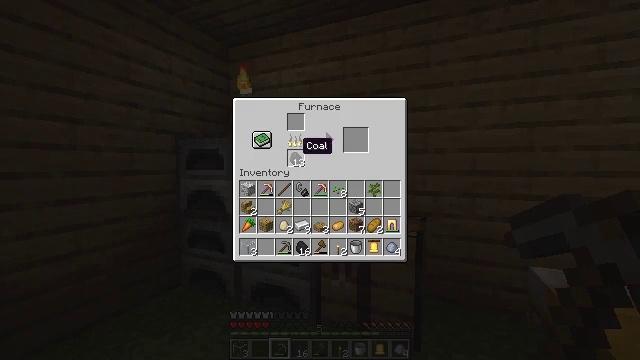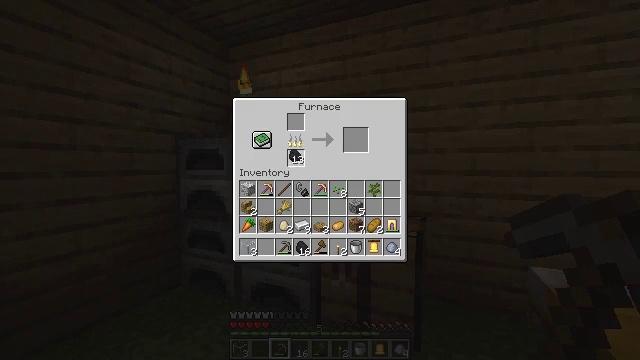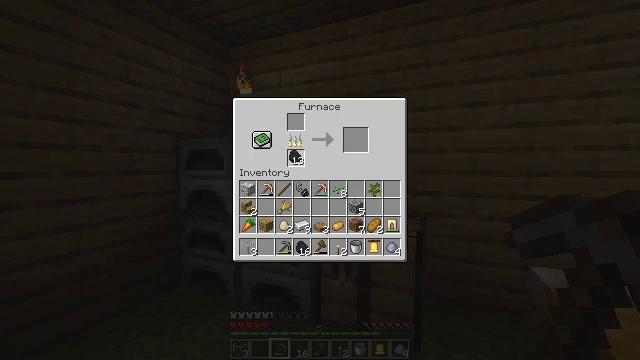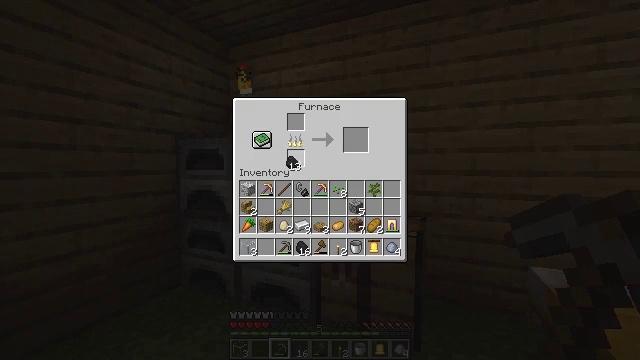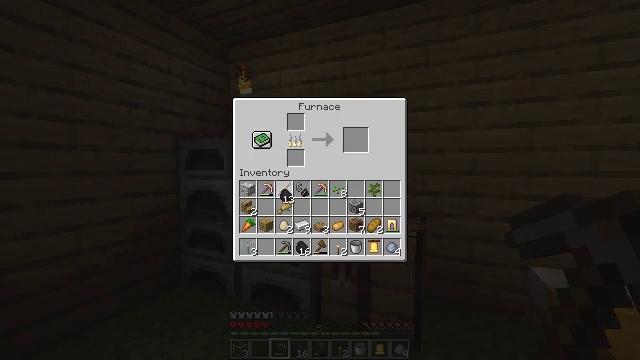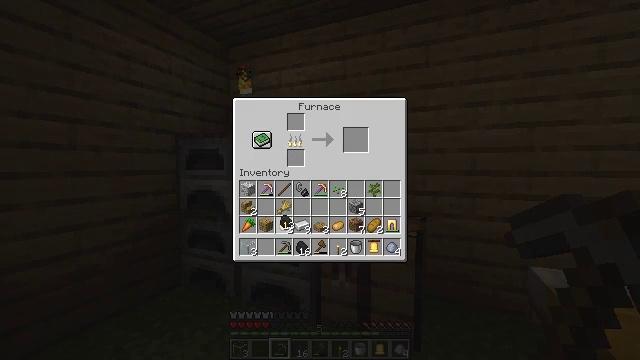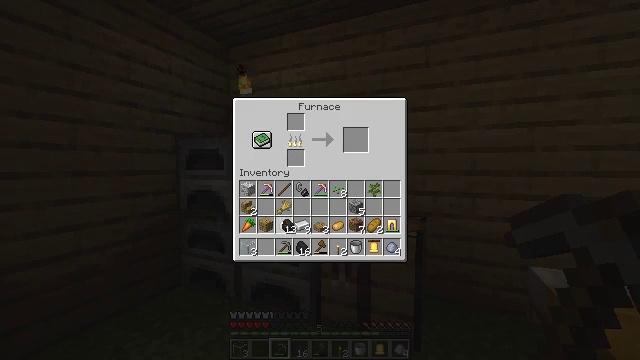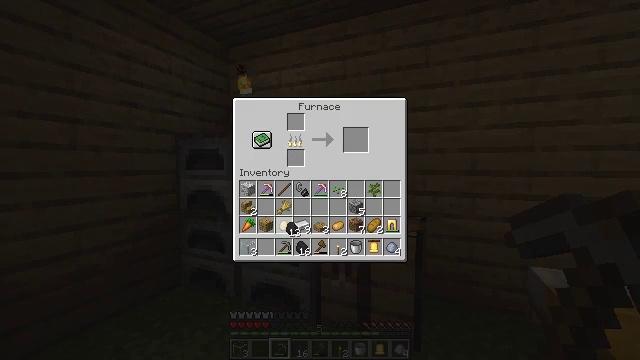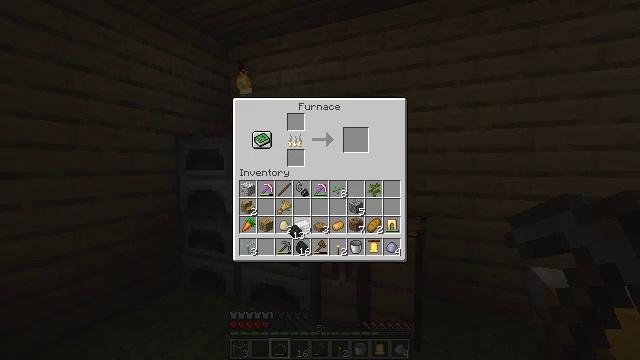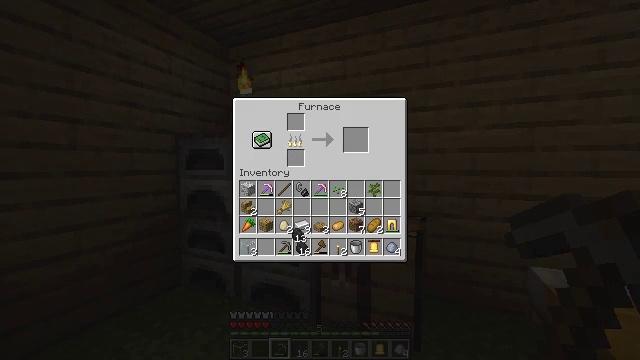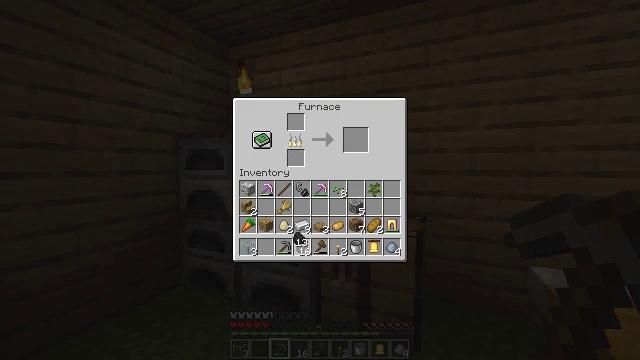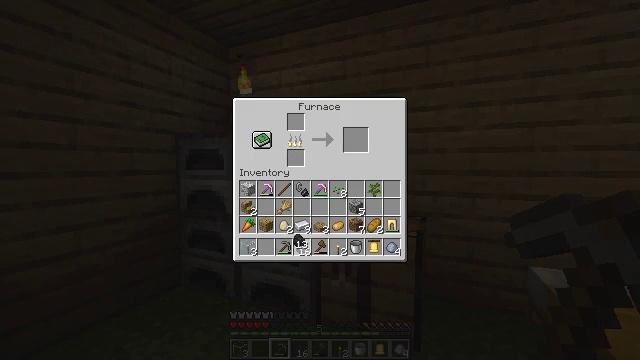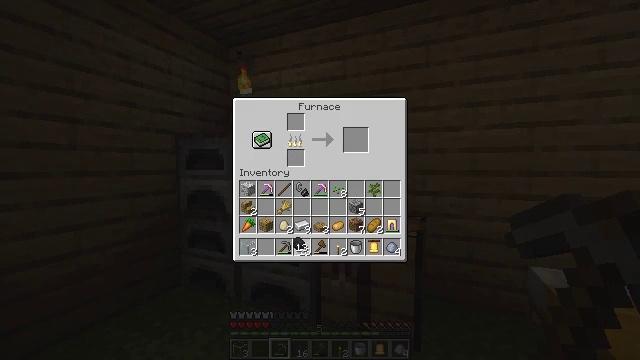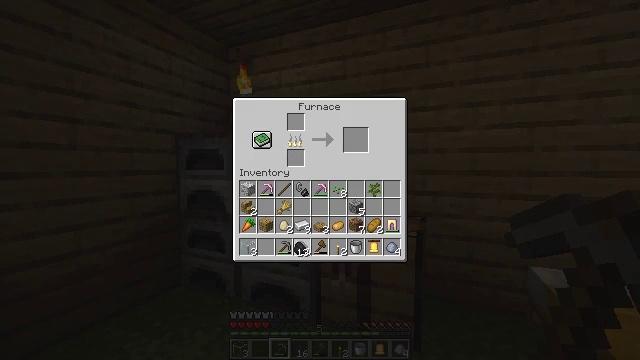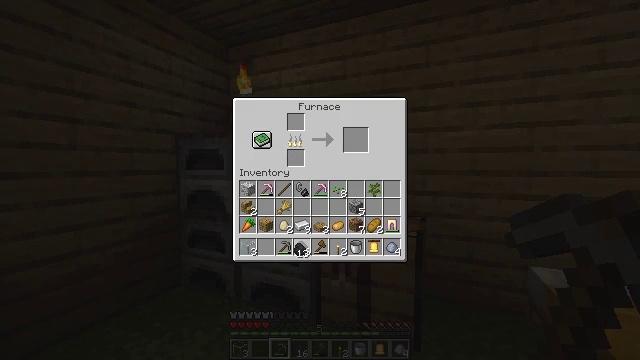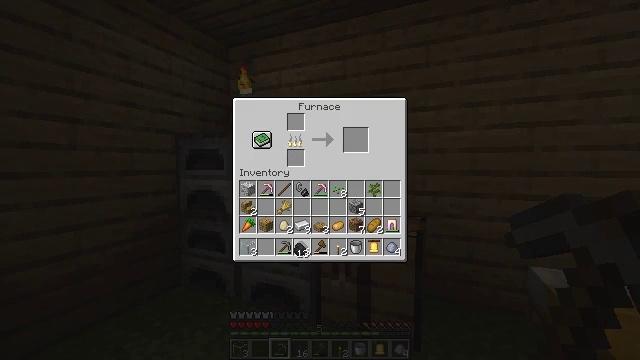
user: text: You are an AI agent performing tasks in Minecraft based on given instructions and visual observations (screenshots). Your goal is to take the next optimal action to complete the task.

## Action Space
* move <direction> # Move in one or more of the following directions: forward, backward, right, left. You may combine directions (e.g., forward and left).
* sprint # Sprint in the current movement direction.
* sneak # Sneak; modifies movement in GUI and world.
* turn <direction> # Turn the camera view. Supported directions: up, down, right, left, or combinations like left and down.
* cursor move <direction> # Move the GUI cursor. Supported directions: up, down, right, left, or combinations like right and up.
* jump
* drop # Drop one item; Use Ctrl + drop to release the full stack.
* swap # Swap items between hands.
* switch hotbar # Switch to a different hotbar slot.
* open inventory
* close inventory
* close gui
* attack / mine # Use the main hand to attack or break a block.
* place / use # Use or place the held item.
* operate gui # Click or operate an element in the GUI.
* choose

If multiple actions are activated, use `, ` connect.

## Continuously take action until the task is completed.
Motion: motion action
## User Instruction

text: Break the oak slab to get it back.
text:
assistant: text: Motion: attack / mine
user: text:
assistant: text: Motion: attack / mine
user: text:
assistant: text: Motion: attack / mine
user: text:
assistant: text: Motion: turn down
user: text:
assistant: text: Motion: turn down
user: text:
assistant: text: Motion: no_op
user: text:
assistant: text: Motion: no_op
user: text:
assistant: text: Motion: no_op
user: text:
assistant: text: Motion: no_op
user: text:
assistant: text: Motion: no_op
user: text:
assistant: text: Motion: no_op
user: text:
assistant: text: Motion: no_op
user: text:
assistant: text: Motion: no_op
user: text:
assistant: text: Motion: no_op
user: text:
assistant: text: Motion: no_op
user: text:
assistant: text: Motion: no_op
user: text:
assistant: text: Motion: attack / mine
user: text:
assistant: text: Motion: attack / mine
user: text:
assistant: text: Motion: attack / mine
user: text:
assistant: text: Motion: no_op
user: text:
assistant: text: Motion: no_op
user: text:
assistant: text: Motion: no_op
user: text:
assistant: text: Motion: no_op
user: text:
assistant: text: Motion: no_op
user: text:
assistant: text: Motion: no_op
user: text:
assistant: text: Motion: no_op
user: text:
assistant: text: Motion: no_op
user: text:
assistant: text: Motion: no_op
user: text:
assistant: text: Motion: no_op
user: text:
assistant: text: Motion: no_op